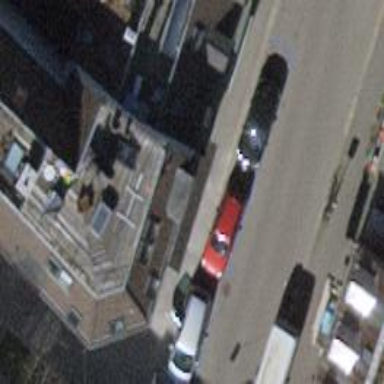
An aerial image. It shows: Parking lane area.